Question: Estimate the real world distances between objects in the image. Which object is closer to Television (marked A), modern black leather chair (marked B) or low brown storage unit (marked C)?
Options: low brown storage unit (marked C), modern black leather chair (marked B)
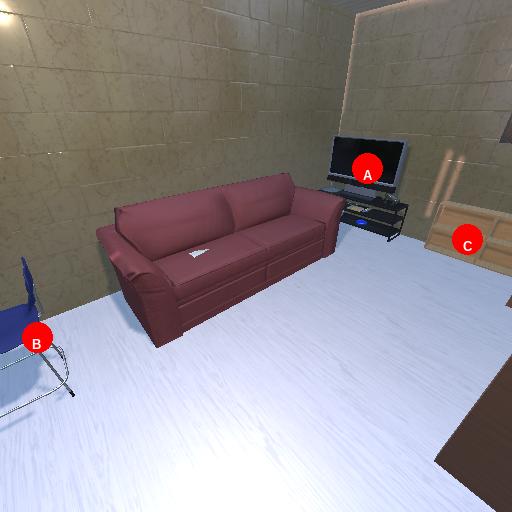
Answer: low brown storage unit (marked C)